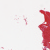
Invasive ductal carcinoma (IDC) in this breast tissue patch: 0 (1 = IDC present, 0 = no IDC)